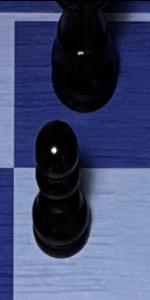
Label: Pawn_Black